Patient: sex M, age 35
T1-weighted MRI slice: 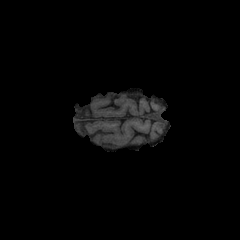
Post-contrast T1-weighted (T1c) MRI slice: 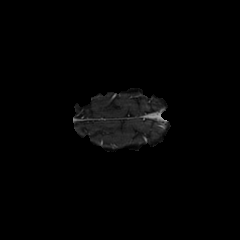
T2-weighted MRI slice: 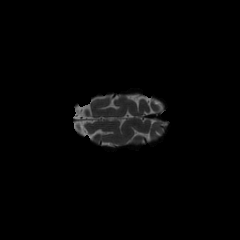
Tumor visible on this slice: no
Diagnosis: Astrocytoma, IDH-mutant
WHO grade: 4